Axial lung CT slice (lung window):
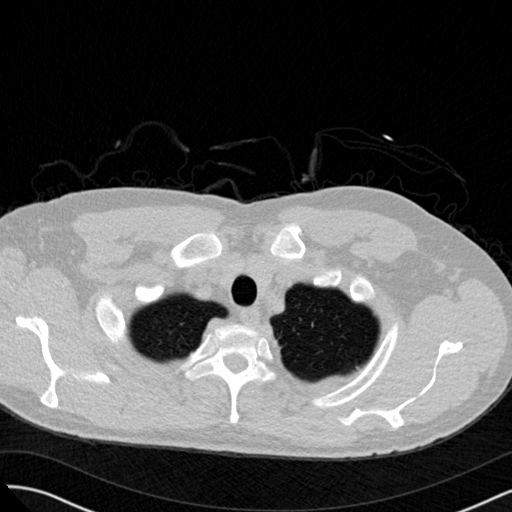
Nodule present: no